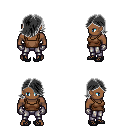
a pixel art fantasy rpg character, male body template, human, dark skin, brown pirate shirt, metal pants, gray swoop hairstyle, metal gloves, ghillies, four views (front, back, left, right), 2x2 character sprite sheet, small pixel art, hard edges, no anti-aliasing